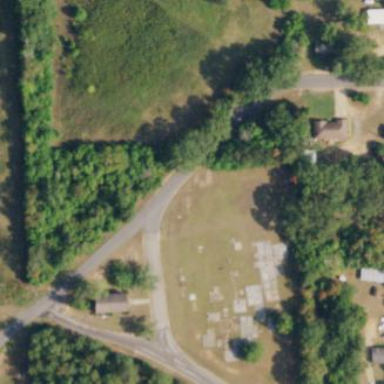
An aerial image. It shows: Grave yard.